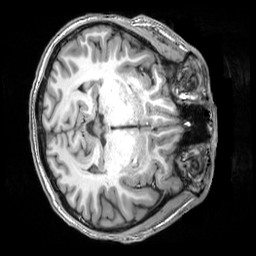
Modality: T1w
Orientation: axial
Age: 21
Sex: male
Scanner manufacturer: siemens
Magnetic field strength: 3 T
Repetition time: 2.5 s
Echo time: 0.00343 s